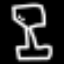
Label: hourglass